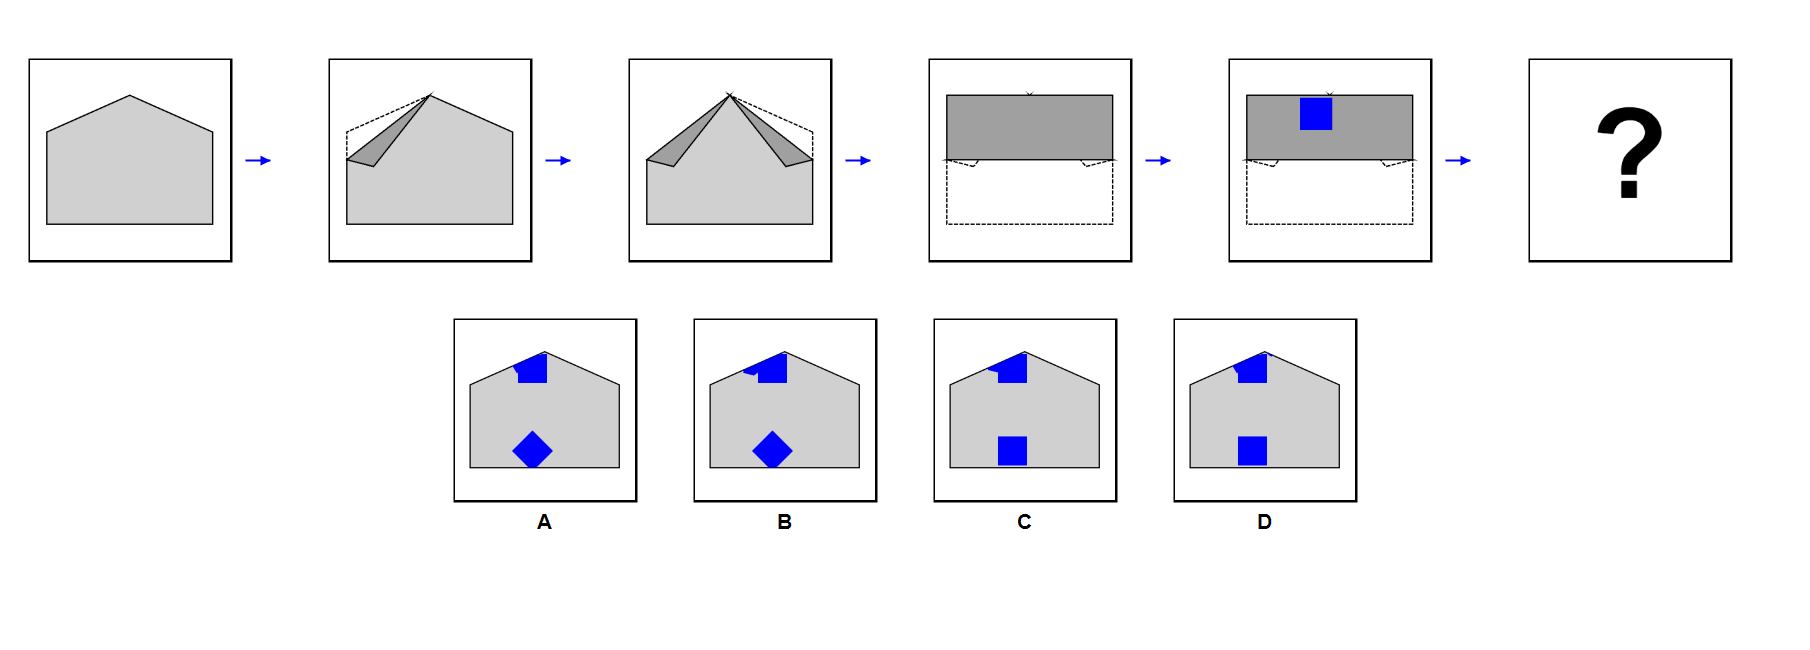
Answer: C